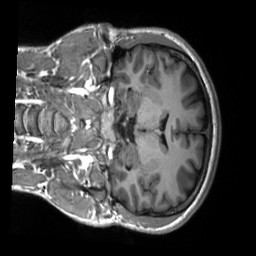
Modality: T1w
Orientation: coronal
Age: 25
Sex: male
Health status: healthy
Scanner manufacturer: siemens
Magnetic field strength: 3 T
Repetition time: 2.53 s
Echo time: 0.00219 s